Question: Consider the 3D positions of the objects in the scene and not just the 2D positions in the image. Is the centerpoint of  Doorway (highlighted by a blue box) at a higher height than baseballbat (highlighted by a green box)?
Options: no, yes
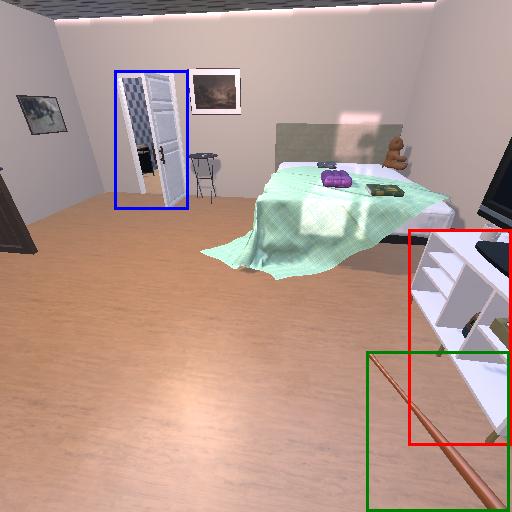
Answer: no